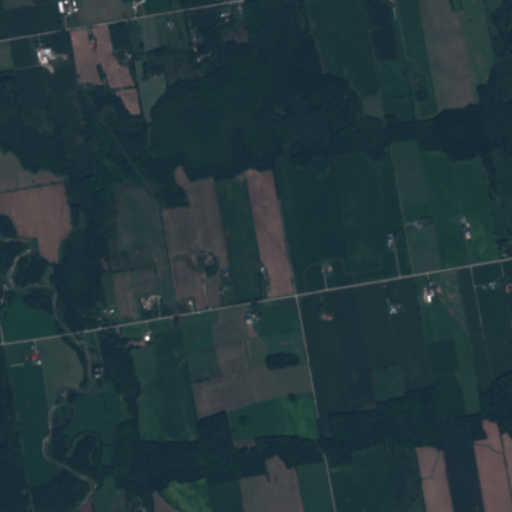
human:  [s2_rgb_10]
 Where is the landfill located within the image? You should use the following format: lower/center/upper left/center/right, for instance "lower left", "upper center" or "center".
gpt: The landfill is located in the lower left of the image.
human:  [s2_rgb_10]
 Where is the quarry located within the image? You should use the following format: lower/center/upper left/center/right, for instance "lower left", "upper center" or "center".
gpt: The quarry is located in the upper left of the image.
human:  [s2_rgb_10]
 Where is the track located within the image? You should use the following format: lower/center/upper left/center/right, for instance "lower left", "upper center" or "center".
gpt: There is no track in the image.